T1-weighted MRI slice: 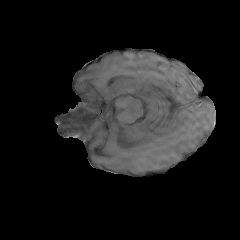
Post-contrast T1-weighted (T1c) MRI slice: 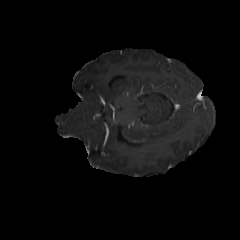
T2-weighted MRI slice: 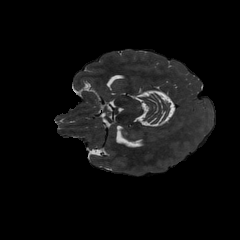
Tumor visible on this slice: no